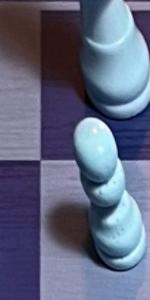
Label: Pawn_White